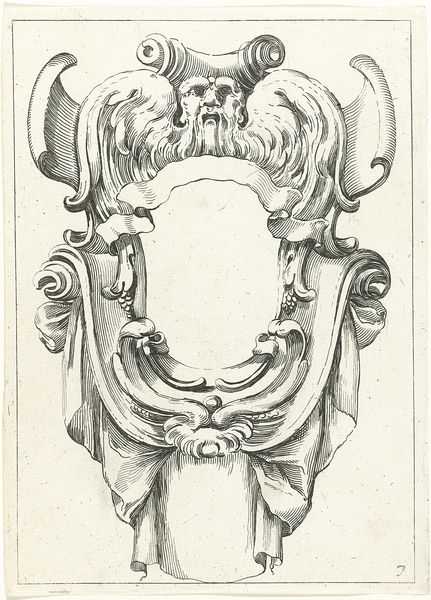
Titel: Blad uit serie met cartouches
Standort: Amsterdam
Institution: Rijksmuseum
Schlagwörter: flügel, mann, schatten, geschwungen, mund, nase, schwarz, skizze, zeichnung, tuch, ornament, bart, augen, band, barock, falten, gesicht, rahmen, feld, stoff, blatt, locken, ranken, leer, wein, kartusche, ornamente, maske, buch, druck, schraffur, radierung, stich, seite, entwurf, wappen, schnörkel, rollen, frei, fratze, spruchband, rollwerk, schwellwerl, schwellwerk